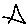
Label: triangle